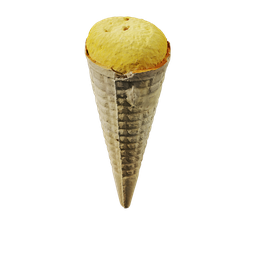
Label: nature